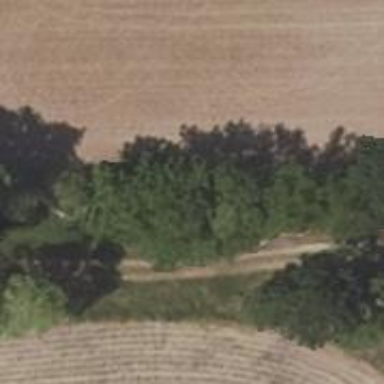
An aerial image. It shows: Row of deciduous broadleaved trees.